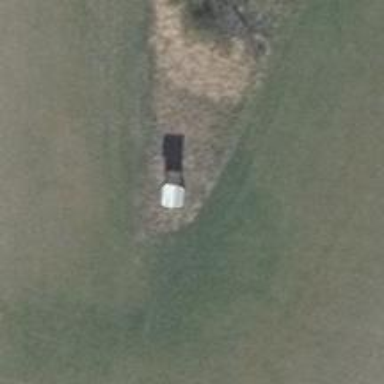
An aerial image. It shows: Hunting stand.